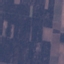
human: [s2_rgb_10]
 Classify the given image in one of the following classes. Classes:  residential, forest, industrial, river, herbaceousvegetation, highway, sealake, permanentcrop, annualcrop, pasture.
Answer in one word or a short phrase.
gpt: PermanentCrop